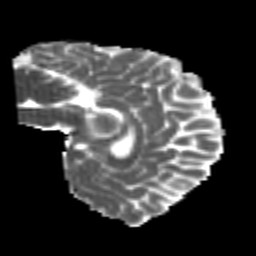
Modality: MD
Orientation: sagittal
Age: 20
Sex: male
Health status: healthy
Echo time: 0.074 s